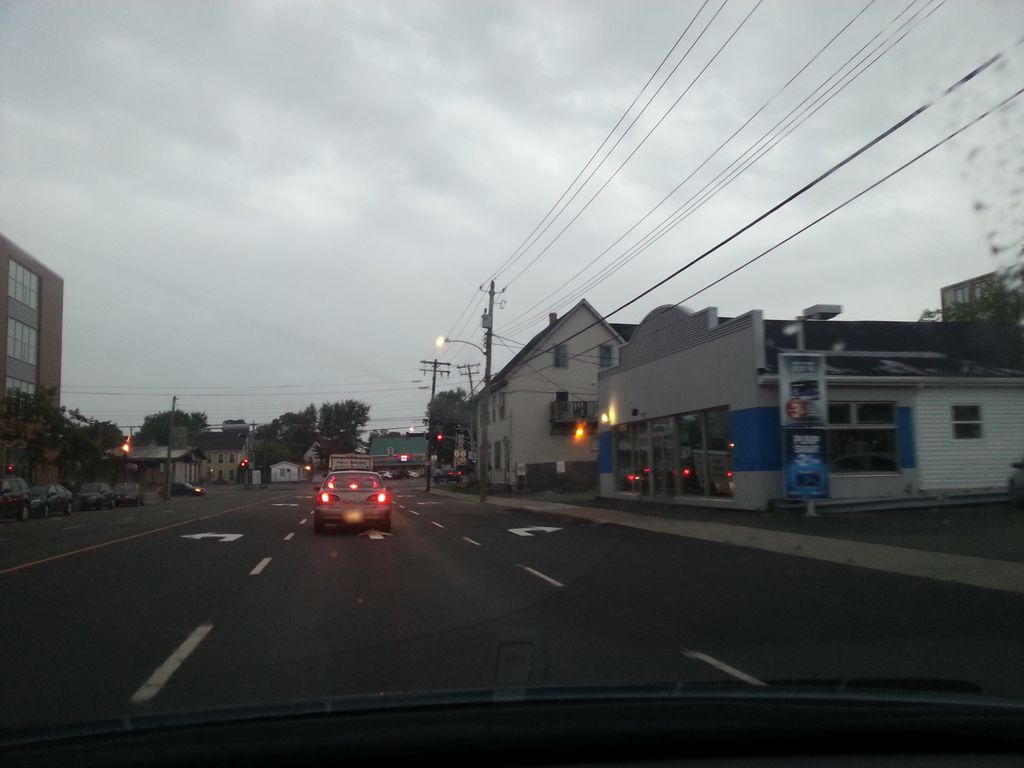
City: charlottetown